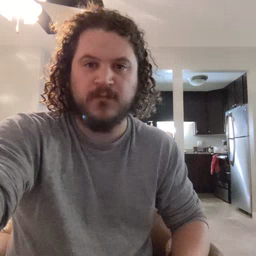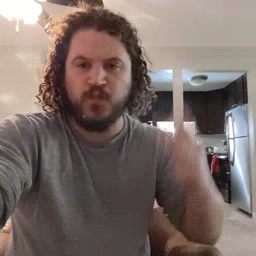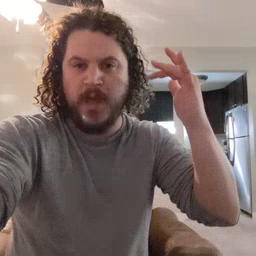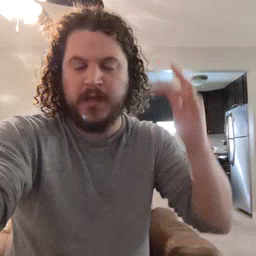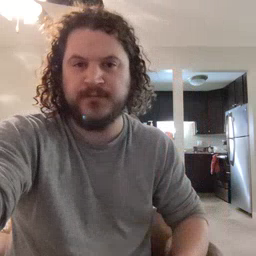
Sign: why